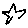
Label: star